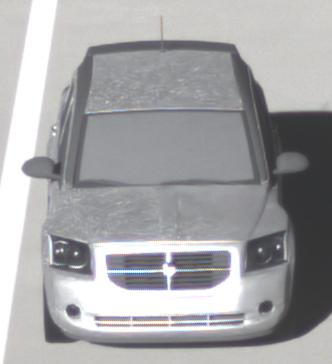
Make: Dodge
Model: Caliber 1.8
Detailed model: Caliber
Model produced from: 2006/06
Model produced until: 2009/03
Doors: 5
Color: white
Road condition: dry road
Daytime: morning or afternoon
Contrast: high contrast